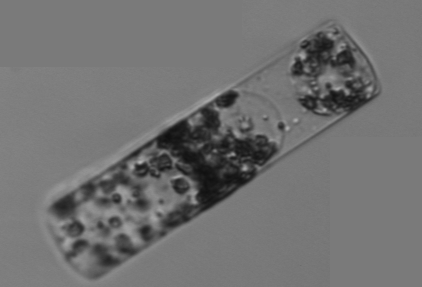
Label: Guinardia_flaccida